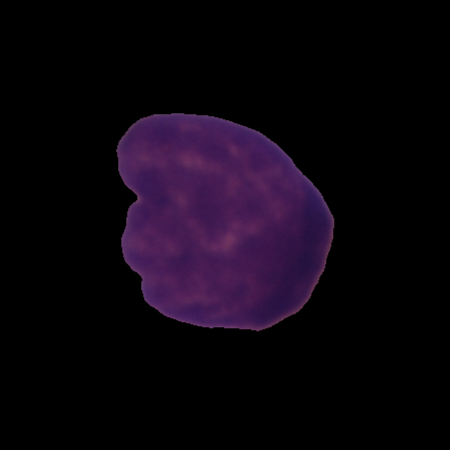
Label: cancer